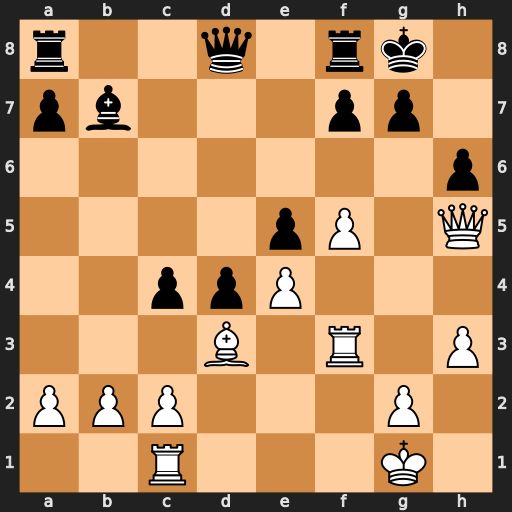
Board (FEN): r2q1rk1/pb3pp1/7p/4pP1Q/2ppP3/3B1R1P/PPP3P1/2R3K1
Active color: w
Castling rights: -
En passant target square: -
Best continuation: f6 cxd3 cxd3 Qd6 Rcf1